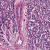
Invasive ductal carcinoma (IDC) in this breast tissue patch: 1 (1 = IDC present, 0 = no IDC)